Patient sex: F
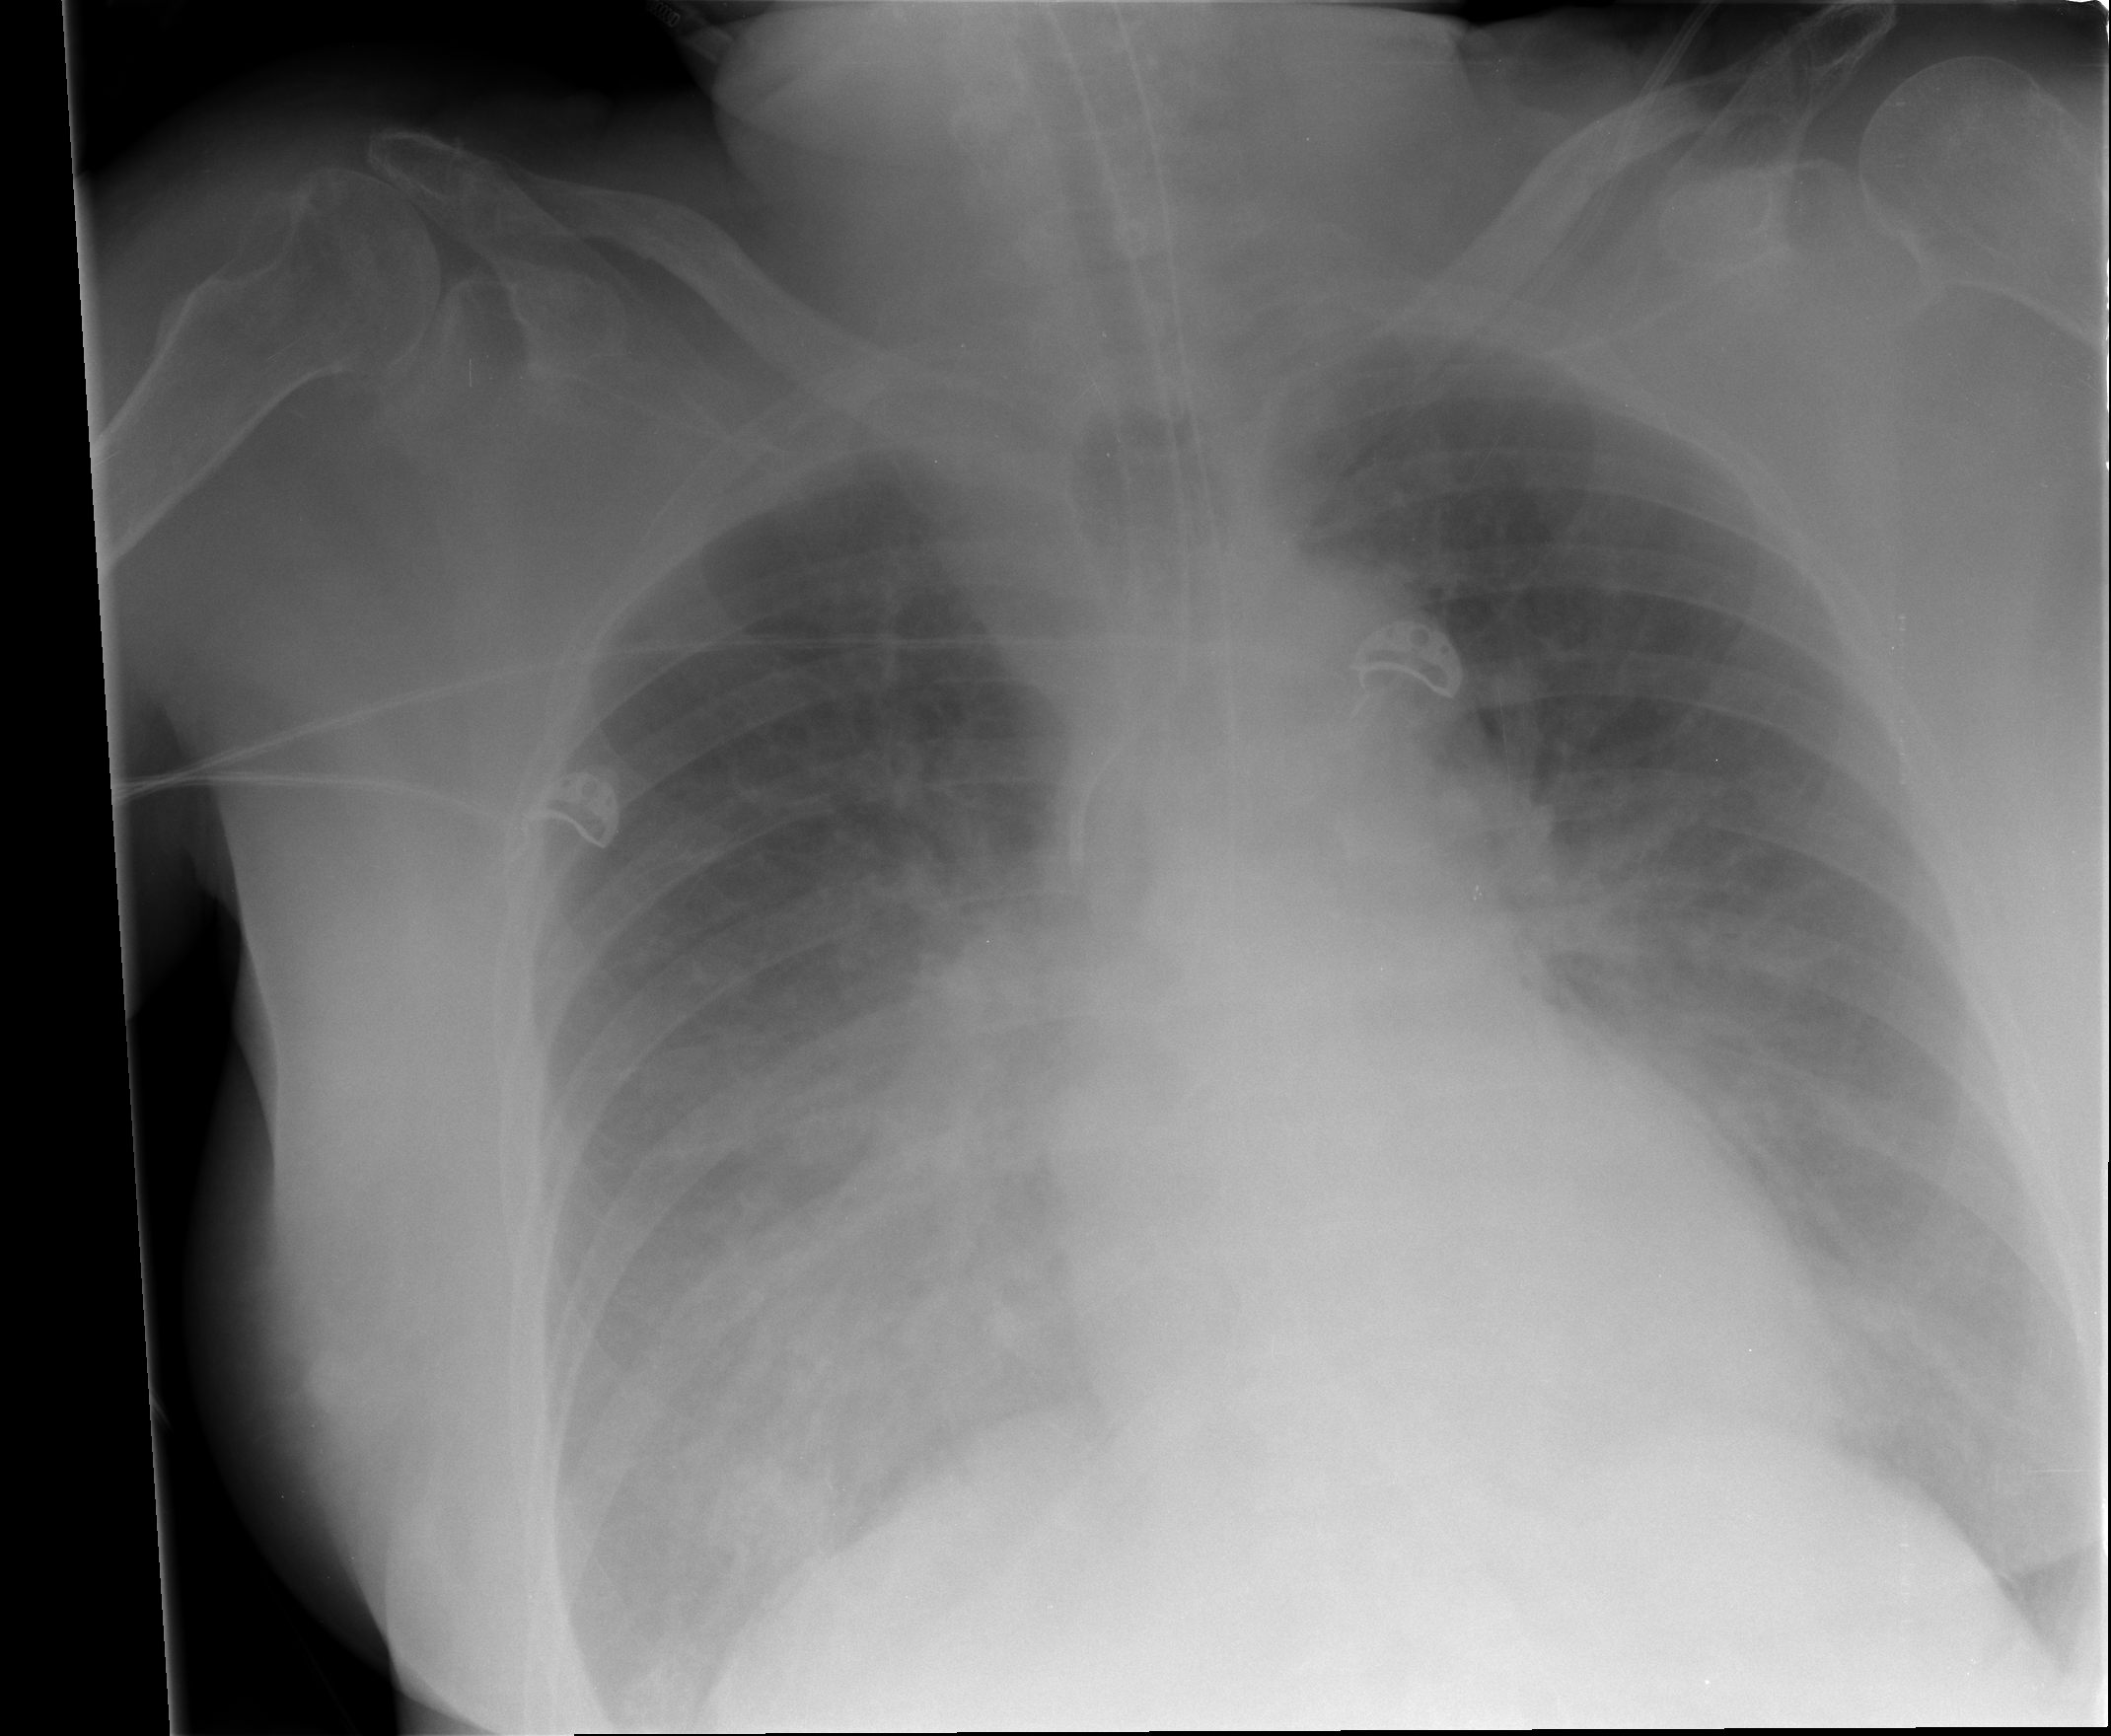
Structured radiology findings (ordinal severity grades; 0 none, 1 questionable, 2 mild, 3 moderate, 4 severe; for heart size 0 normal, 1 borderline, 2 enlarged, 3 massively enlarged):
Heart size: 2
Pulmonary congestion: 3
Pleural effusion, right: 2
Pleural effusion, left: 2
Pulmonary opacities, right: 3
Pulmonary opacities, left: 2
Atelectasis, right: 3
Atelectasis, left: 2